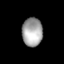
Tissue: skin
Cell type: Epithelial cells
Senescence score: 0.2776
Nuclear area (px): 571
Mean DAPI intensity: 164.452